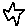
Label: star